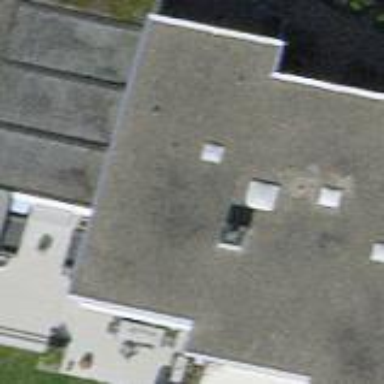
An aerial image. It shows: Terrace building.